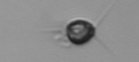
Label: Acanthoica_quattrospina